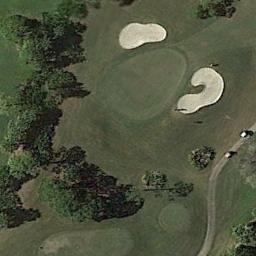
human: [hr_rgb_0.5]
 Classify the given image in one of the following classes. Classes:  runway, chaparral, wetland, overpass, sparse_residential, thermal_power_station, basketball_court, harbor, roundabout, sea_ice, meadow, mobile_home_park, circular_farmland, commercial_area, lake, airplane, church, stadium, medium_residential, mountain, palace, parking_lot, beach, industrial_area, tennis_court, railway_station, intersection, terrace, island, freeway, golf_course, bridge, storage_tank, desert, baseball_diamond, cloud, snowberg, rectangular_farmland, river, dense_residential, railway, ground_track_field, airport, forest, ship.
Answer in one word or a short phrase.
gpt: golf_course